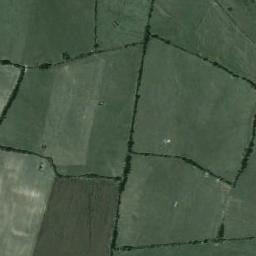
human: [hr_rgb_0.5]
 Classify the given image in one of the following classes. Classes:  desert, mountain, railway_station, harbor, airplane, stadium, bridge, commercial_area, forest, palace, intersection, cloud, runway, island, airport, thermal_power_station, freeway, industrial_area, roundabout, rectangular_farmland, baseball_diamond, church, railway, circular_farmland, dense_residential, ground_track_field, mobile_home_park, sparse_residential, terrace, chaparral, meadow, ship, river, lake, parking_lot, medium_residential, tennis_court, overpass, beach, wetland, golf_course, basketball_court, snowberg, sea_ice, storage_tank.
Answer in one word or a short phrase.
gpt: rectangular_farmland